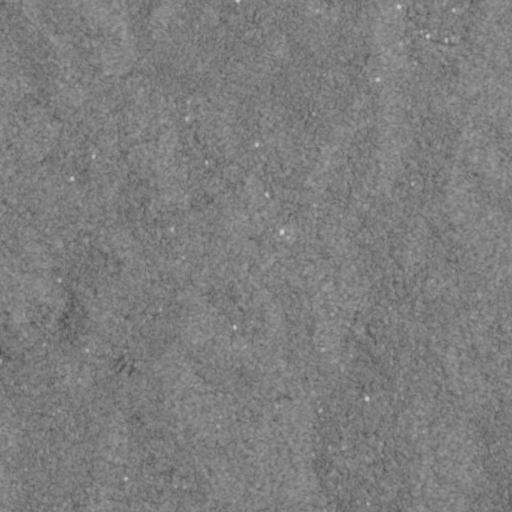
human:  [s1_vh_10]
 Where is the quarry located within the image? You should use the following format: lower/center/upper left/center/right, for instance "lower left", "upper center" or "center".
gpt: The quarry is located in the lower left of the image.
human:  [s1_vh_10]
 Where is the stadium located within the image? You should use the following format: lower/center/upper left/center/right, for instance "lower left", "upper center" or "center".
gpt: The stadium is located in the lower left of the image.
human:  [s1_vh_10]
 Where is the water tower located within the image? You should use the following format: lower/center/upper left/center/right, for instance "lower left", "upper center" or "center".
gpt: The water tower is located in the upper left of the image.
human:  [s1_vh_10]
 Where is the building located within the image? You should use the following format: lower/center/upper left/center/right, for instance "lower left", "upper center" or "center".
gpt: There is no building in the image.

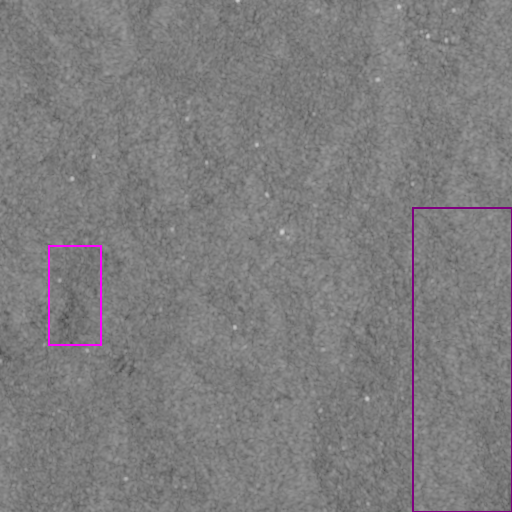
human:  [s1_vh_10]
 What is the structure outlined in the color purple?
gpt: The structure outlined in purple is a crop field.
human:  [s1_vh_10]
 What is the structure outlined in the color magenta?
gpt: The structure outlined in magenta is a quarry.
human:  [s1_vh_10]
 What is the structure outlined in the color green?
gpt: There is no green outline.